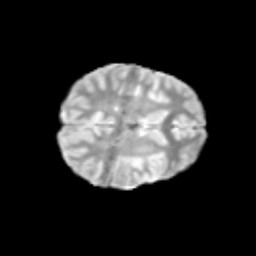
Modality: T2w
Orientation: axial
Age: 10
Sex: female
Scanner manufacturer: siemens
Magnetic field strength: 3 T
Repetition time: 3.8 s
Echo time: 0.07 s